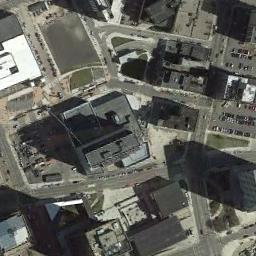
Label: commercial_area